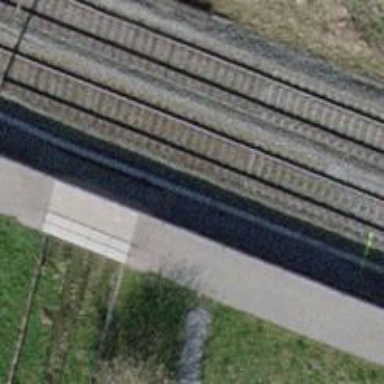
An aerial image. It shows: Railway bridge with electrified tracks and single rail.